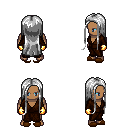
a pixel art fantasy rpg character, male body template, human, dark skin, brown robe, metal pants, white extra-long hairstyle, gold gloves, brown slippers, four views (front, back, left, right), 2x2 character sprite sheet, small pixel art, hard edges, no anti-aliasing